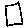
Label: square